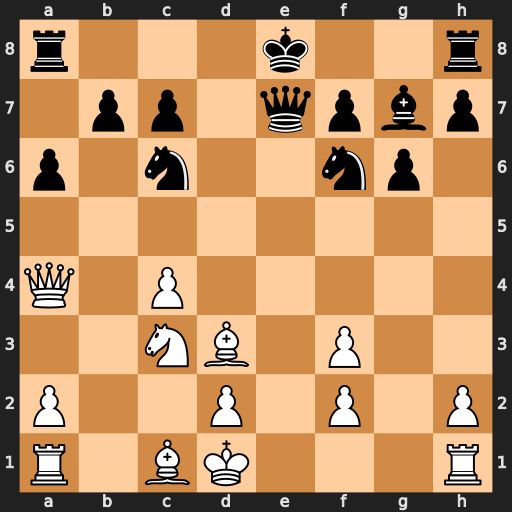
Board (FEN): r3k2r/1pp1qpbp/p1n2np1/8/Q1P5/2NB1P2/P2P1P1P/R1BK3R
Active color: w
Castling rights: kq
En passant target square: -
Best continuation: Re1 O-O Rxe7